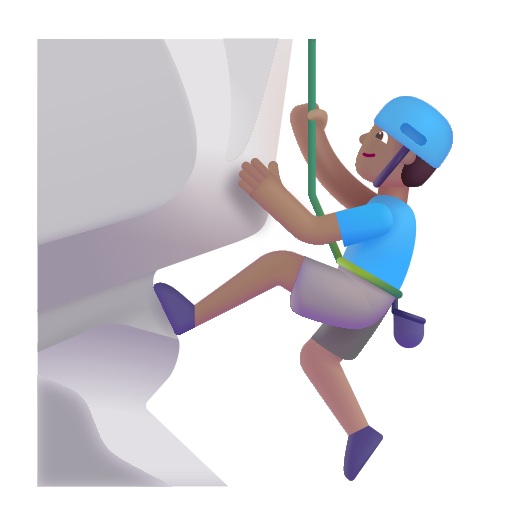
man climbing color